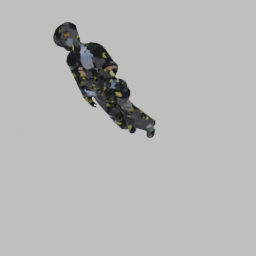
Label: people